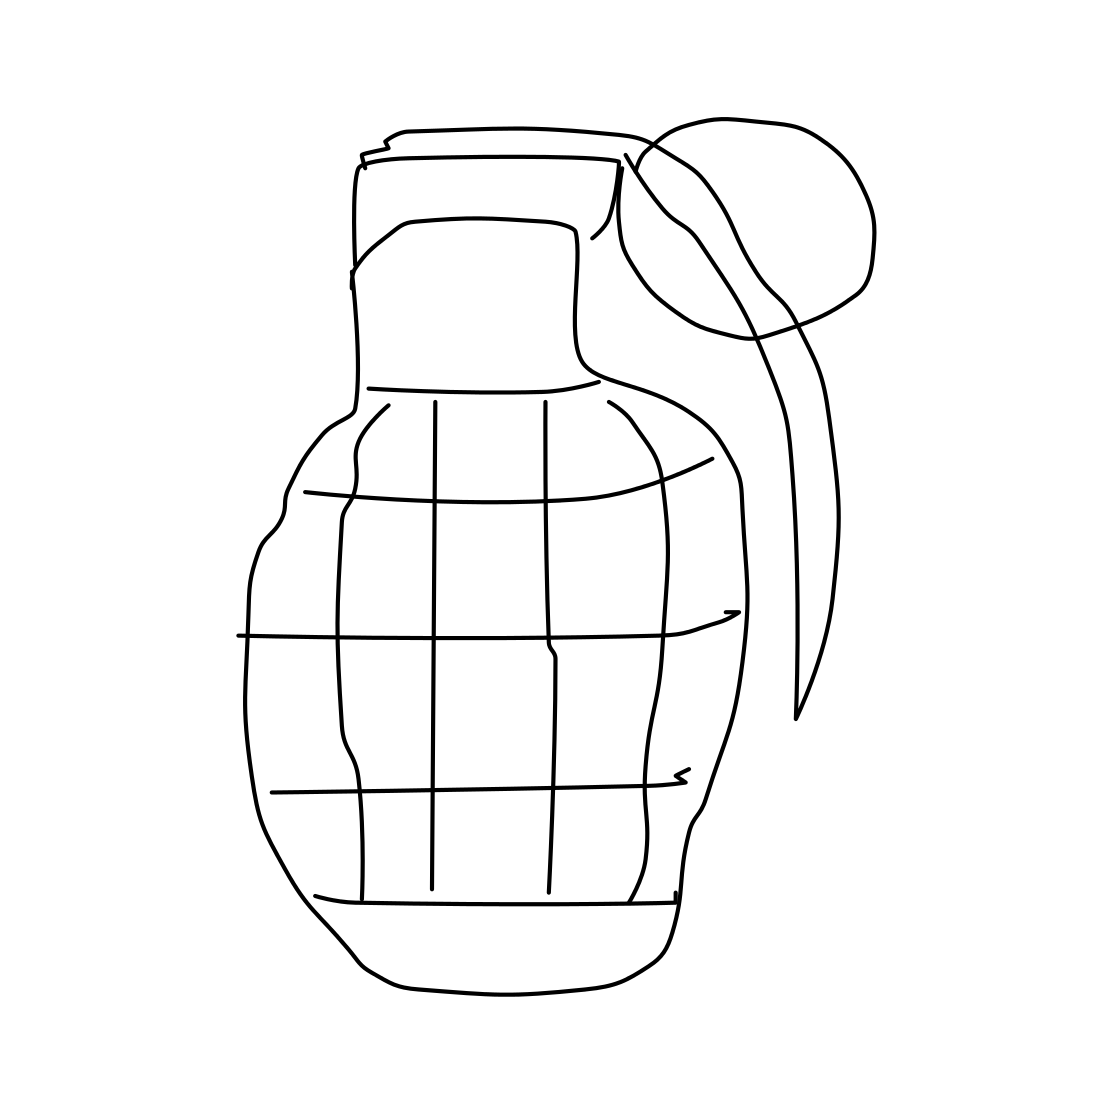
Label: grenade